Question: The rule of tic-tac-toe game is as follows:
when there are three consecutive x's or o's, or all places have been occupied, the game is over.
For example the following image shows this rule:

This can be achieved by first using for loop to examine column, row, diagonal, anti-diagnal respectively and then checking whether the whole board has been full. But I think this may cause the code to be very long-winded. Is there any better solution?
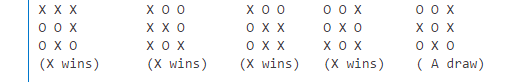
Answer: Winning only happens once one player has taken a turn. There turn will only affect a row and a column and sometimes diagonals. This means that you only need to check some rather of the rows, columns and diagonals instead of all of them.